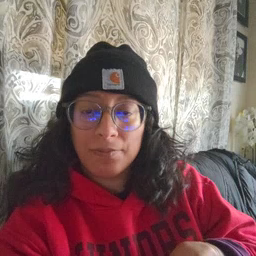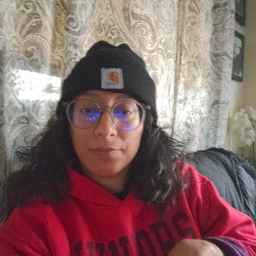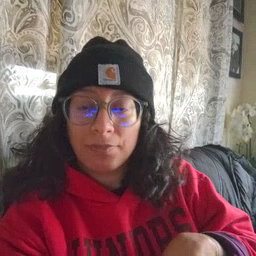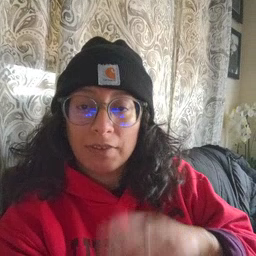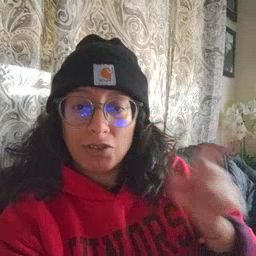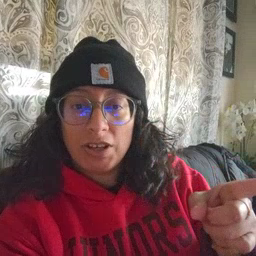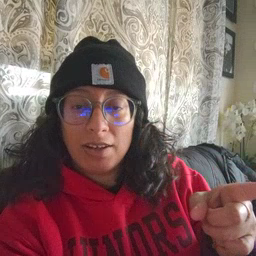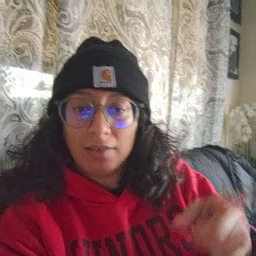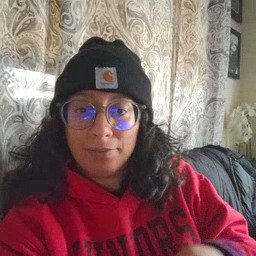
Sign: hesheit